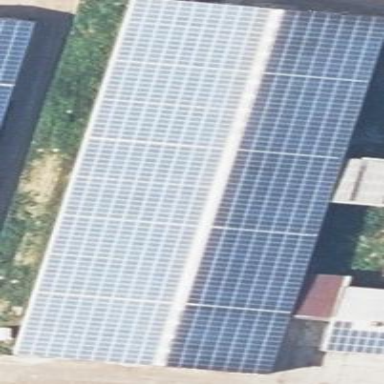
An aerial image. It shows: Solar photovoltaic panel generator on farm auxiliary building. The small installation generates electricity from solar energy.